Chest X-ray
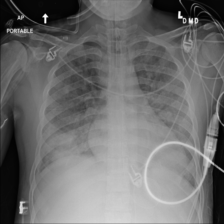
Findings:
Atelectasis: negative
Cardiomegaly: negative
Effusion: negative
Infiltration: positive
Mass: positive
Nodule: negative
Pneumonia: negative
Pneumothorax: negative
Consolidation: negative
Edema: negative
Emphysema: negative
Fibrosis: negative
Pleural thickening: negative
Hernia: negative